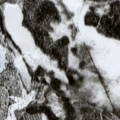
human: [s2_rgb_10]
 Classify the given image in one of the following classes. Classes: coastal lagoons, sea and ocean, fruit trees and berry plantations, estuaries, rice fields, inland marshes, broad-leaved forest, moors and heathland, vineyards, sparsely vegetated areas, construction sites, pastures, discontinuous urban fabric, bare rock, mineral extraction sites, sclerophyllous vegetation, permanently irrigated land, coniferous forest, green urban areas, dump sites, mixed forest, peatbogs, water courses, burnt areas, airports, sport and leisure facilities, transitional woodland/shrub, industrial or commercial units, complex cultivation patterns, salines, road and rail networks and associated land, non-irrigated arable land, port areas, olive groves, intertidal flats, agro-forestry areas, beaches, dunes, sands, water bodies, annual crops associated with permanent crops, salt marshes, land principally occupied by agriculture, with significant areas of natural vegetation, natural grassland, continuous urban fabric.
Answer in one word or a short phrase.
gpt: coniferous forest, transitional woodland/shrub, peatbogs